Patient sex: M
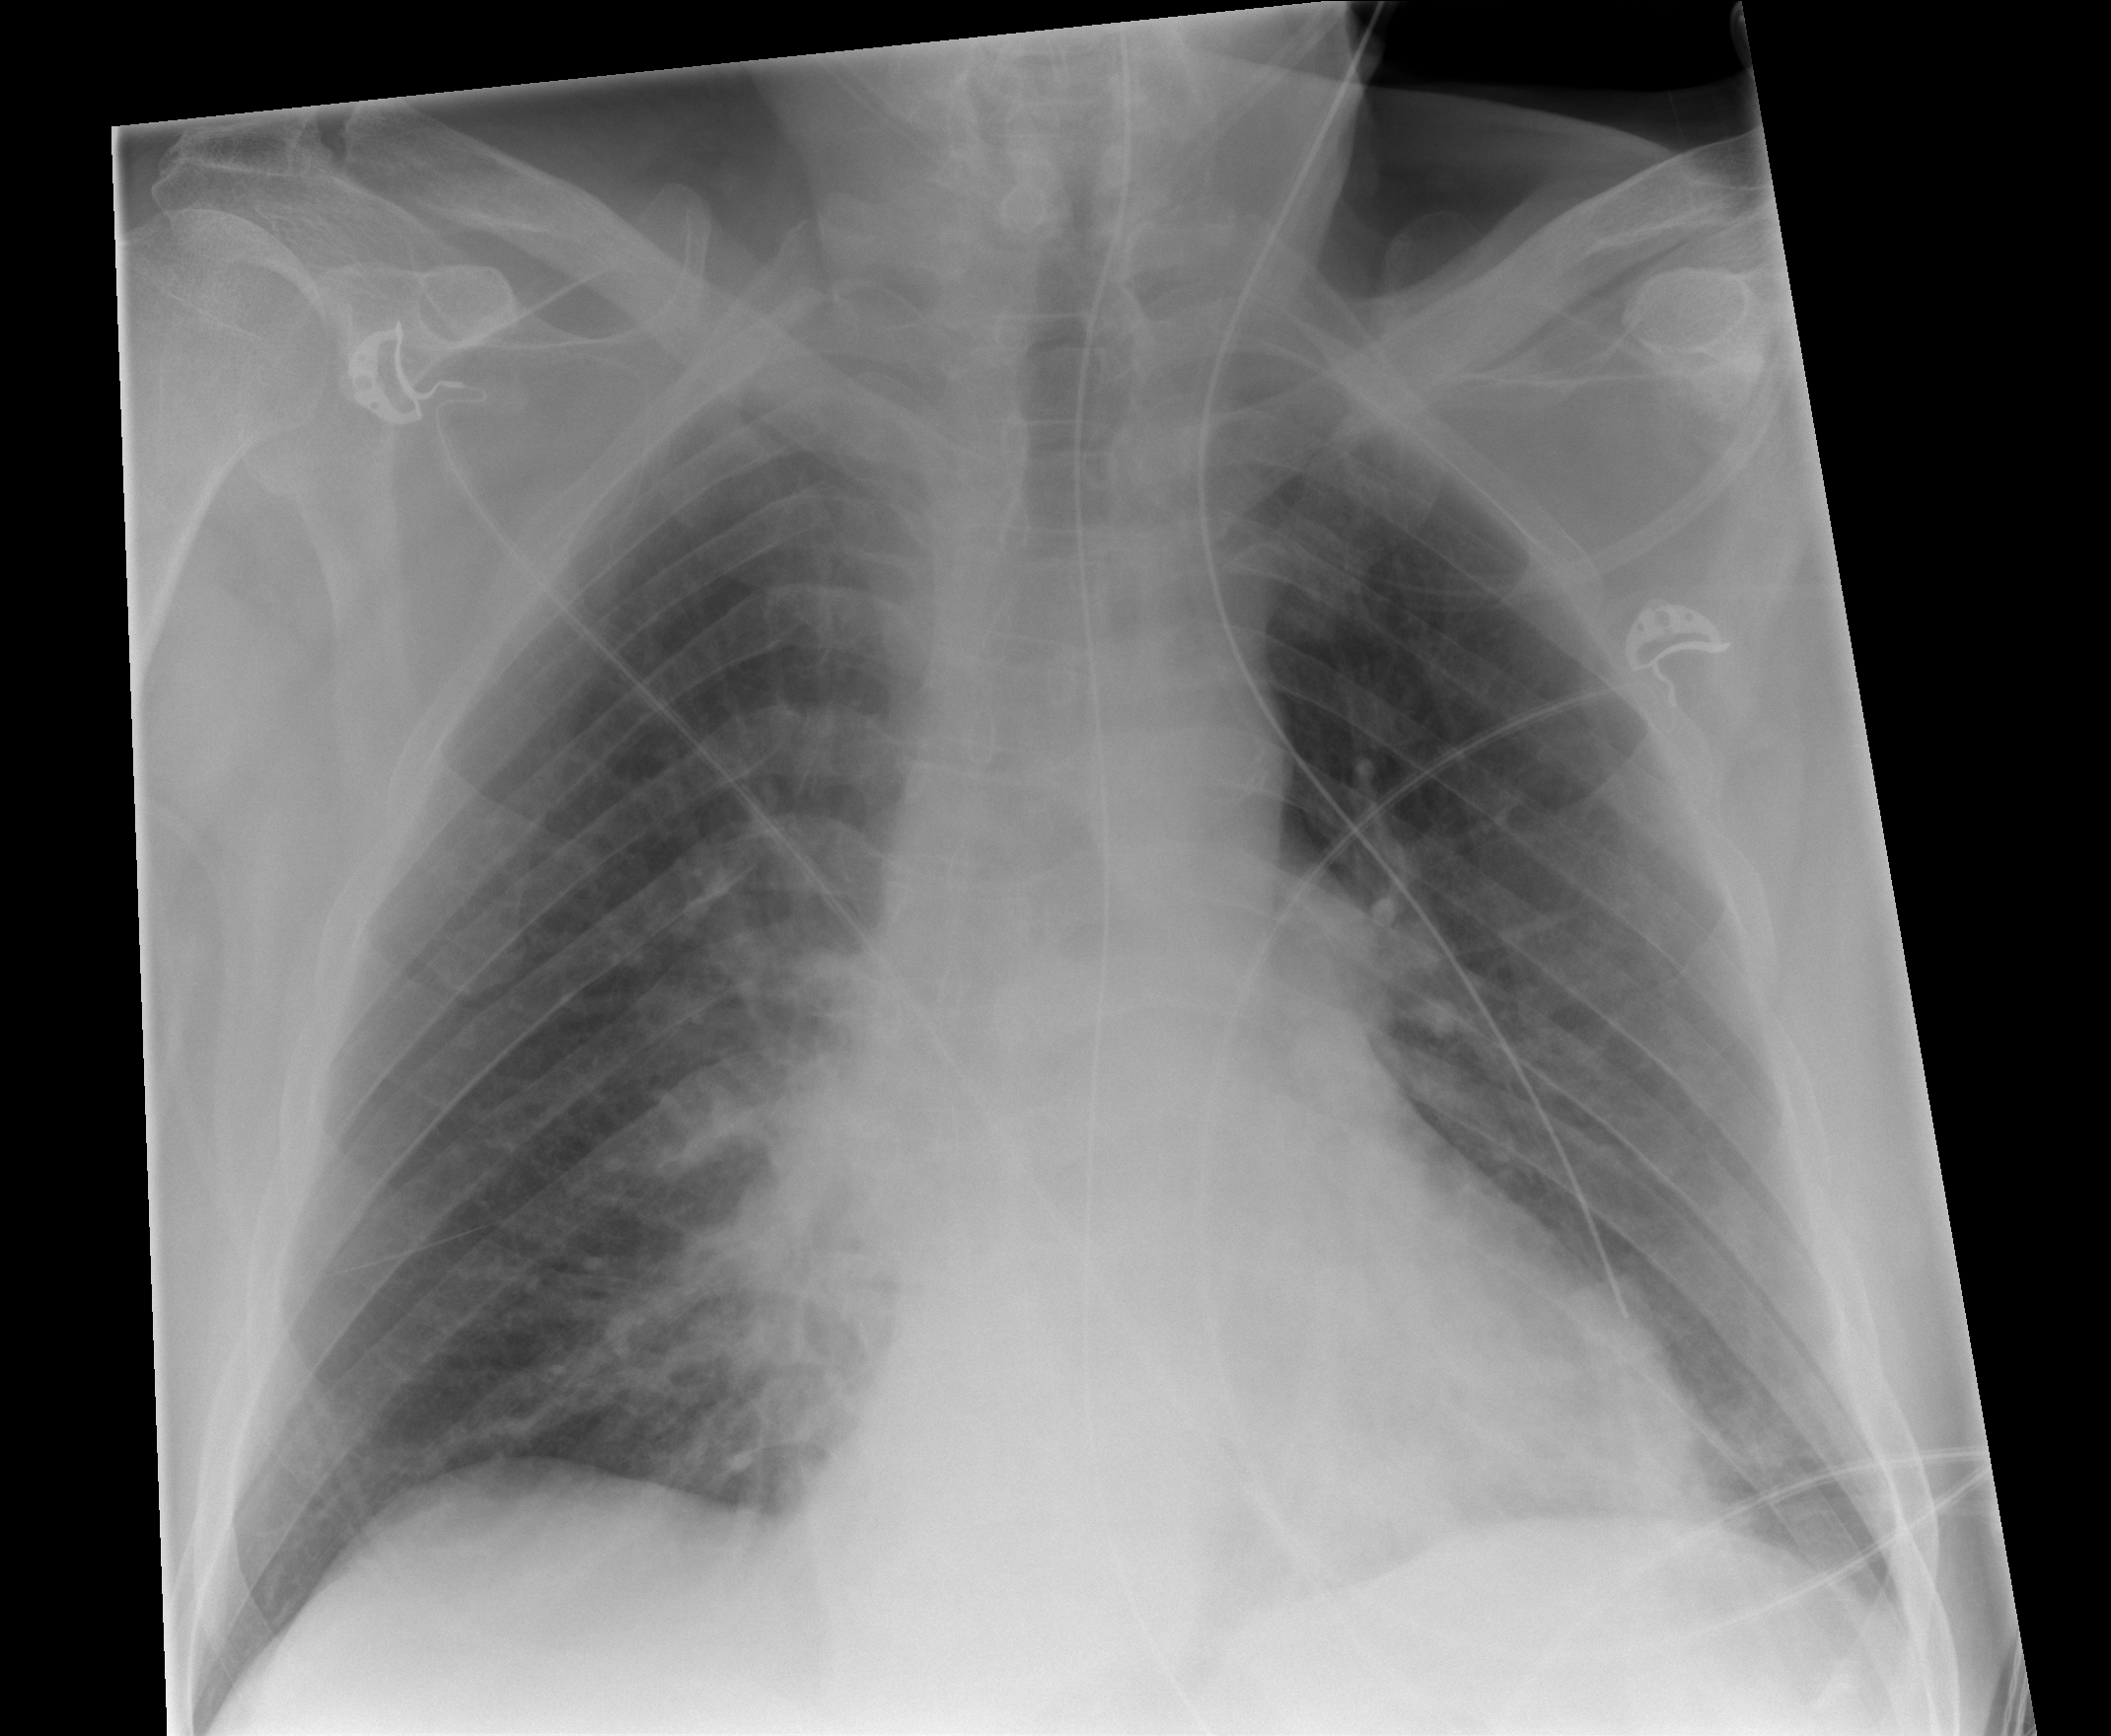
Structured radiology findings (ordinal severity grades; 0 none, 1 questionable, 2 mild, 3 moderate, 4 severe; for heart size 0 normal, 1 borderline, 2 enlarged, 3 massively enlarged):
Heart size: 0
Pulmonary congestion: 0
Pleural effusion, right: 0
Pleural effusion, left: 0
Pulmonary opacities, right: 2
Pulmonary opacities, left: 0
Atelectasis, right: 2
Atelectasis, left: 0